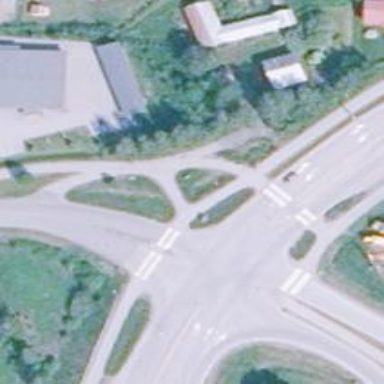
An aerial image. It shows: Uncontrolled crossing on the road.